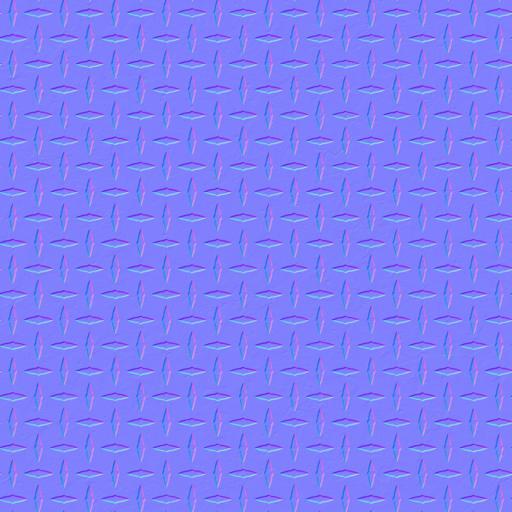
diamond plate floor industrial metal tread